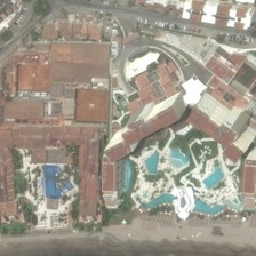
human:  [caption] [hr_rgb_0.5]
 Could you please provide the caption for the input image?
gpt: This resort is very beautiful.

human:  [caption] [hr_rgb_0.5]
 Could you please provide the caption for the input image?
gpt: The resort is very beautiful.

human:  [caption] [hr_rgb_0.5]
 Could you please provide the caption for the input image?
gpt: Many buildings and some swimming pools are near the beach.

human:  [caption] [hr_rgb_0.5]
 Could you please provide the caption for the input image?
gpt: There are many buildings and several swimming pools near the beach.

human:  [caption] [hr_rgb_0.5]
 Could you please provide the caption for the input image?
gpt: many buildings and different swimming pools are close to a beach.